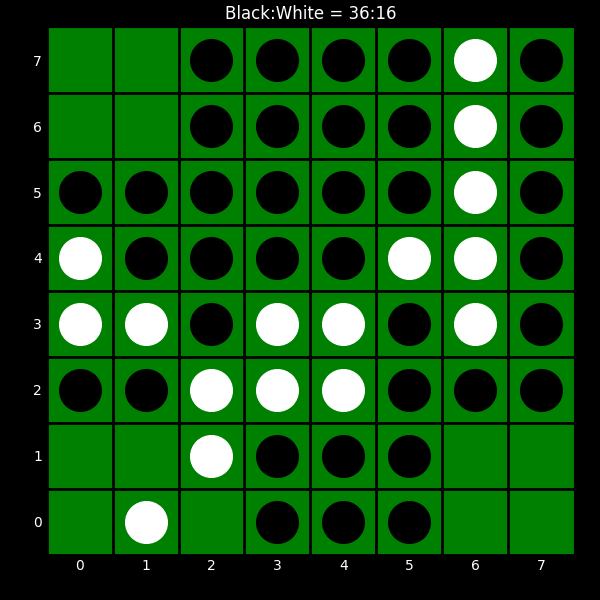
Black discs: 36
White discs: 16